Question: I have to design an application for 10 inch tab in Android.But when i run the application the design is in blur or not clear .I don't know why. I have also declare the 'android:screenOrientation="portrait"' in manifest .How to design properly and where I'm doing wrong in 'xml file'.Thanks in advance.
Here is my xml file code
'''
<?xml version="1.0" encoding="utf-8"?>
<RelativeLayout xmlns:android="http://schemas.android.com/apk/res/android"
android:layout_width="match_parent"
android:layout_height="match_parent"
android:background="@android:color/white" >
<ImageView
android:id="@+id/imageLogoBBT"
android:layout_width="400dp"
android:layout_height="80dp"
android:layout_alignParentLeft="true"
android:layout_marginLeft="5dp"
android:layout_marginTop="5dp"
android:contentDescription="@string/desc"
android:scaleType="fitXY"
android:src="@drawable/banya_tree_logo" />
<ImageView
android:id="@+id/imageButtonBack"
android:layout_width="40dp"
android:layout_height="40dp"
android:layout_alignParentRight="true"
android:layout_alignParentTop="true"
android:layout_marginRight="15dp"
android:layout_marginTop="18dp"
android:contentDescription="@string/desc"
android:scaleType="fitCenter"
android:src="@drawable/back_img" />
<RelativeLayout
android:id="@+id/relImagLayout"
android:layout_width="match_parent"
android:layout_height="match_parent"
android:layout_below="@+id/imageLogoBBT"
android:background="@drawable/inner_back"
android:padding="5dp" >
<RelativeLayout
android:layout_width="match_parent"
android:layout_height="match_parent"
android:background="#E6E9E9" >
<TextView
android:id="@+id/textViewTitle"
android:layout_width="fill_parent"
android:layout_height="30dp"
android:layout_marginTop="5dp"
android:gravity="center"
android:text="@string/APPLICATION_FOR_FUND_TRANSFER"
android:textColor="#32241F"
android:textSize="25sp"
android:textStyle="bold" >
</TextView>
<TextView
android:id="@+id/APPLICANTS_INFORMATION_Detail"
android:layout_width="fill_parent"
android:layout_height="wrap_content"
android:layout_below="@+id/textViewTitle"
android:layout_marginLeft="10dp"
android:text="@string/APPLICANTS_INFORMATION"
android:textColor="#32241F"
android:textSize="20sp"
android:textStyle="bold" />
<LinearLayout
android:id="@+id/linearScroll"
android:layout_width="wrap_content"
android:layout_height="wrap_content"
android:layout_above="@+id/lastrowLayout"
android:layout_below="@+id/APPLICANTS_INFORMATION_Detail"
android:baselineAligned="false"
android:orientation="horizontal" >
<ScrollView
android:id="@+id/scrollFormOne"
android:layout_width="400dp"
android:layout_height="wrap_content"
android:layout_weight="0.25"
android:baselineAligned="false"
android:orientation="vertical"
android:padding="2dp" >
<LinearLayout
android:id="@+id/linearlayout_One"
android:layout_width="fill_parent"
android:layout_height="wrap_content"
android:baselineAligned="false"
android:orientation="vertical" >
<LinearLayout
android:id="@+id/linearlayout_textView"
android:layout_width="fill_parent"
android:layout_height="wrap_content"
android:baselineAligned="false"
android:orientation="horizontal" >
<TextView
android:layout_width="0dp"
android:layout_height="30dp"
android:layout_marginTop="5dp"
android:layout_weight="0.10"
android:gravity="left"
android:text="@string/title"
android:textColor="#241444"
android:textSize="19sp"
android:textStyle="normal" />
<TextView
android:layout_width="0dp"
android:layout_height="30dp"
android:layout_marginTop="5dp"
android:layout_weight="0.25"
android:gravity="left"
android:paddingLeft="5dp"
android:text="@string/last_name"
android:textColor="#241444"
android:textSize="19sp"
android:textStyle="normal" />
<TextView
android:layout_width="0dp"
android:layout_height="30dp"
android:layout_marginTop="5dp"
android:layout_weight="0.25"
android:gravity="left"
android:paddingLeft="5dp"
android:text="@string/first_name"
android:textColor="#241444"
android:textSize="19sp"
android:textStyle="normal" />
</LinearLayout>
<LinearLayout
android:id="@+id/linearlayout_EditText"
android:layout_width="fill_parent"
android:layout_height="wrap_content"
android:layout_marginTop="7dp"
android:baselineAligned="false"
android:orientation="horizontal" >
<Spinner
android:id="@+id/gps_spinnertitleName"
android:layout_width="0dp"
android:layout_height="40dp"
android:layout_marginTop="5dp"
android:layout_weight="0.10"
android:background="@drawable/button_shape"
android:gravity="center"
android:inputType="text"
android:textColor="#241444"
android:textSize="19sp"
android:textStyle="normal" />
<EditText
android:id="@+id/gps_edittextLastName"
android:layout_width="0dp"
android:layout_height="40dp"
android:layout_marginLeft="5dp"
android:layout_marginTop="5dp"
android:layout_weight="0.25"
android:background="@drawable/button_shape"
android:gravity="left"
android:inputType="text"
android:paddingLeft="5dp"
android:paddingTop="5dp"
android:textColor="#241444"
android:textSize="19sp"
android:textStyle="normal" />
<EditText
android:id="@+id/gps_editTextFirst"
android:layout_width="0dp"
android:layout_height="40dp"
android:layout_marginLeft="5dp"
android:layout_marginTop="5dp"
android:layout_weight="0.25"
android:background="@drawable/button_shape"
android:gravity="left"
android:inputType="text"
android:paddingLeft="5dp"
android:paddingTop="5dp"
android:textColor="#241444"
android:textSize="19sp"
android:textStyle="normal" />
</LinearLayout>
</LinearLayout>
</ScrollView>
<ScrollView
android:id="@+id/scrollFrorm_Two"
android:layout_width="400dp"
android:layout_height="wrap_content"
android:layout_weight="0.25"
android:baselineAligned="false"
android:orientation="vertical"
android:padding="2dp" >
<LinearLayout
android:layout_width="fill_parent"
android:layout_height="wrap_content"
android:baselineAligned="false"
android:orientation="vertical" >
<TextView
android:layout_width="fill_parent"
android:layout_height="wrap_content"
android:layout_marginTop="5dp"
android:text="@string/Beneficiary_Address"
android:textColor="#241444"
android:textSize="19sp"
android:textStyle="normal" />
<EditText
android:id="@+id/gspET_Beneficiary_Address"
android:layout_width="fill_parent"
android:layout_height="80dp"
android:layout_marginTop="5dp"
android:background="@drawable/button_shape"
android:inputType="textMultiLine"
android:paddingLeft="5dp"
android:paddingTop="5dp"
android:textColor="#241444"
android:textSize="19sp" />
<TextView
android:layout_width="fill_parent"
android:layout_height="wrap_content"
android:layout_marginTop="15dp"
android:text="@string/Beneficiary_Account_No"
android:textColor="#241444"
android:textSize="19sp"
android:textStyle="normal" />
<EditText
android:id="@+id/gspET_Beneficiary_Account_No"
android:layout_width="fill_parent"
android:layout_height="40dp"
android:layout_marginTop="5dp"
android:background="@drawable/button_shape"
android:inputType="number"
android:paddingLeft="5dp"
android:paddingTop="5dp"
android:textColor="#241444"
android:textSize="19sp" />
<TextView
android:layout_width="fill_parent"
android:layout_height="wrap_content"
android:layout_marginTop="15dp"
android:text="@string/Beneficiary_Bank_Name"
android:textColor="#241444"
android:textSize="19sp"
android:textStyle="normal" />
<EditText
android:id="@+id/gspET_Beneficiary_Bank_Name"
android:layout_width="fill_parent"
android:layout_height="40dp"
android:layout_marginTop="5dp"
android:background="@drawable/button_shape"
android:inputType="text"
android:paddingLeft="5dp"
android:paddingTop="5dp"
android:textColor="#241444"
android:textSize="19sp" />
<TextView
android:layout_width="fill_parent"
android:layout_height="wrap_content"
android:layout_marginTop="15dp"
android:text="@string/Beneficiary_Bank_Address"
android:textColor="#241444"
android:textSize="19sp"
android:textStyle="normal" />
<EditText
android:id="@+id/gspET_Beneficiary_Bank_Address"
android:layout_width="fill_parent"
android:layout_height="80dp"
android:layout_marginTop="5dp"
android:background="@drawable/button_shape"
android:inputType="textMultiLine"
android:paddingLeft="5dp"
android:paddingTop="5dp"
android:textColor="#241444"
android:textSize="19sp" />
<TextView
android:layout_width="fill_parent"
android:layout_height="wrap_content"
android:layout_marginTop="15dp"
android:text="@string/BIC_Chips_ID_BSB_Code_Fed_Wire_ABA_Sort_Code"
android:textColor="#241444"
android:textSize="19sp"
android:textStyle="normal" />
<EditText
android:id="@+id/gspET_BIC_Chips_ID_BSB"
android:layout_width="fill_parent"
android:layout_height="40dp"
android:layout_marginTop="5dp"
android:background="@drawable/button_shape"
android:inputType="text"
android:paddingLeft="5dp"
android:paddingTop="5dp"
android:textColor="#241444"
android:textSize="19sp" />
<TextView
android:layout_width="fill_parent"
android:layout_height="wrap_content"
android:layout_marginTop="15dp"
android:text="@string/Intermediary_Bank_Name"
android:textColor="#241444"
android:textSize="19sp"
android:textStyle="normal" />
<EditText
android:id="@+id/gspET_Intermediary_Bank_Name"
android:layout_width="fill_parent"
android:layout_height="40dp"
android:layout_marginTop="5dp"
android:background="@drawable/button_shape"
android:inputType="text"
android:paddingLeft="5dp"
android:paddingTop="5dp"
android:textColor="#241444"
android:textSize="19sp" />
<TextView
android:layout_width="fill_parent"
android:layout_height="wrap_content"
android:layout_marginTop="15dp"
android:text="@string/Intermediary_Bank_Address"
android:textColor="#241444"
android:textSize="19sp"
android:textStyle="normal" />
<EditText
android:id="@+id/gspET_Intermediary_Bank_Address"
android:layout_width="fill_parent"
android:layout_height="80dp"
android:layout_marginTop="5dp"
android:background="@drawable/button_shape"
android:inputType="textMultiLine"
android:paddingLeft="5dp"
android:paddingTop="5dp"
android:textColor="#241444"
android:textSize="19sp" />
</LinearLayout>
</ScrollView>
</LinearLayout>
<LinearLayout
android:id="@+id/lastrowLayout"
android:layout_width="fill_parent"
android:layout_height="wrap_content"
android:layout_alignParentBottom="true"
android:layout_marginTop="7dp"
android:baselineAligned="false"
android:orientation="horizontal"
android:padding="10dp" >
<CheckBox
android:id="@+id/android"
android:layout_width="0dp"
android:layout_height="wrap_content"
android:layout_weight="0.50"
android:text="@string/I_Accept_Terms_Conditions"
android:textColor="@android:color/black" />
<ImageView
android:id="@+id/buttonSubmit_Next"
android:layout_width="0dp"
android:layout_height="70dp"
android:layout_weight="0.40"
android:contentDescription="@string/desc"
android:src="@drawable/next_btton" />
</LinearLayout>
</RelativeLayout>
</RelativeLayout>
</RelativeLayout>
'''
Screen Shot 2014-06-24 at 4.05.30 PM
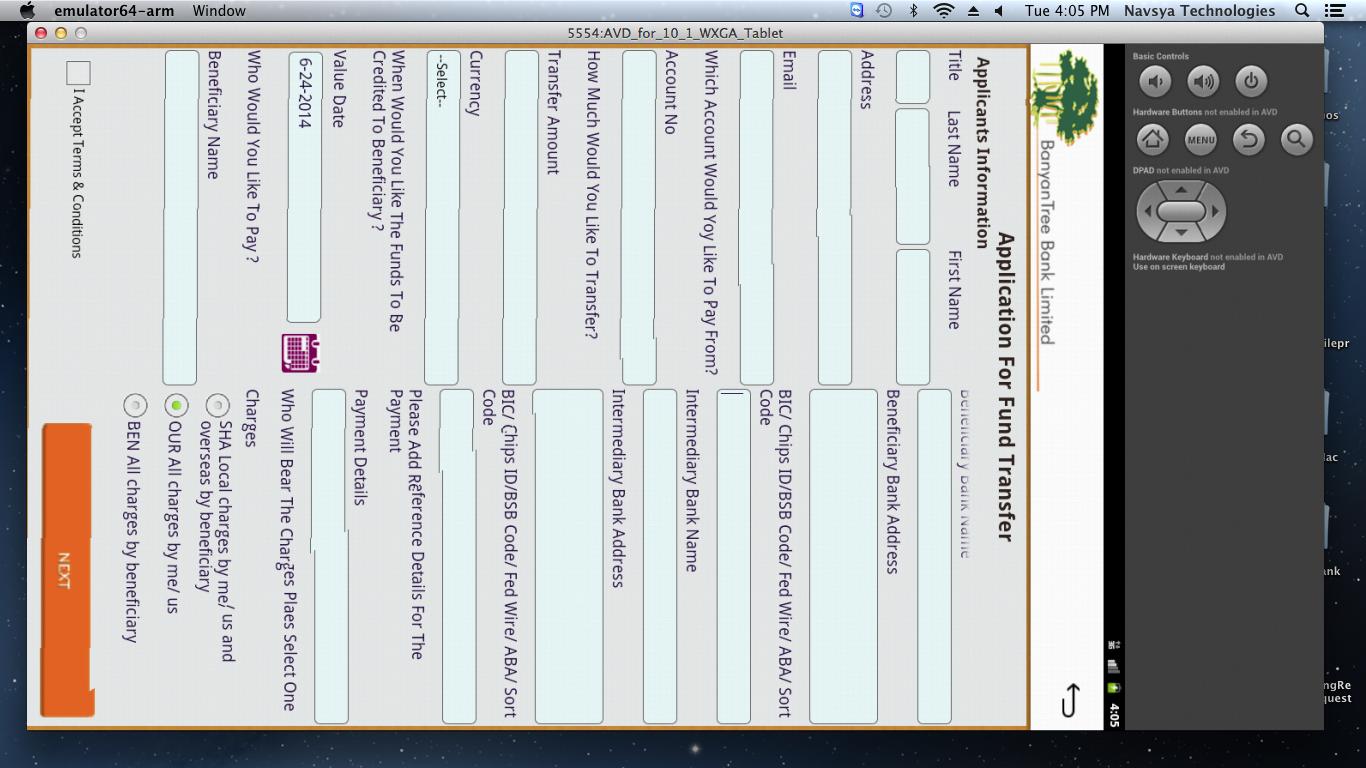
Answer: '''
<LinearLayout
android:layout_width="fill_parent"
android:layout_height="wrap_content"
android:orientation="vertical" >
<LinearLayout
android:layout_width="fill_parent"
android:layout_height="fill_parent"
android:layout_weight="1"
>
// your left side part
</LinearLayout>
<LinearLayout
android:layout_width="fill_parent"
android:layout_height="fill_parent"
android:layout_weight="1"
>
// your right side part
</LinearLayout>
</LinearLayout>
'''
and also use different images for 10 inch tablets